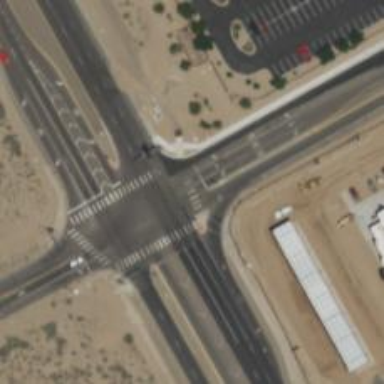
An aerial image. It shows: Marked crossing on footway.